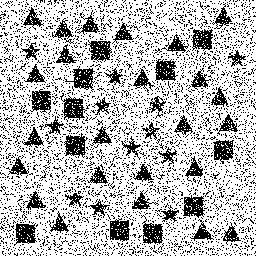
Squares: 12
Triangles: 24
Stars: 12
Total shapes: 48